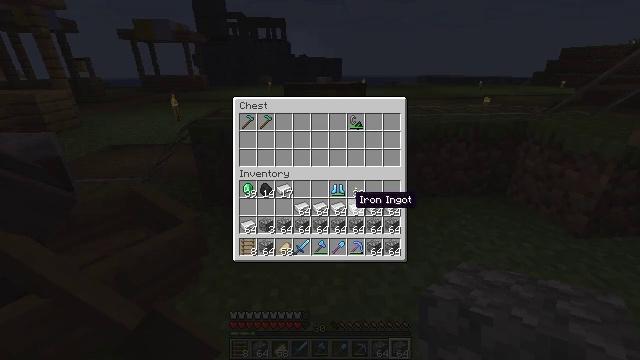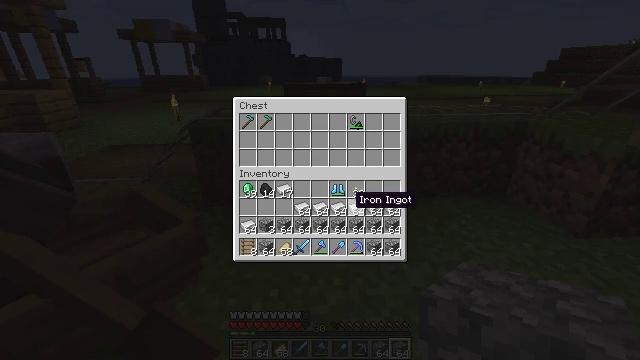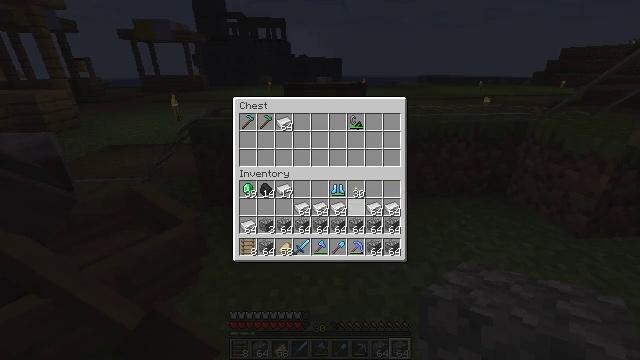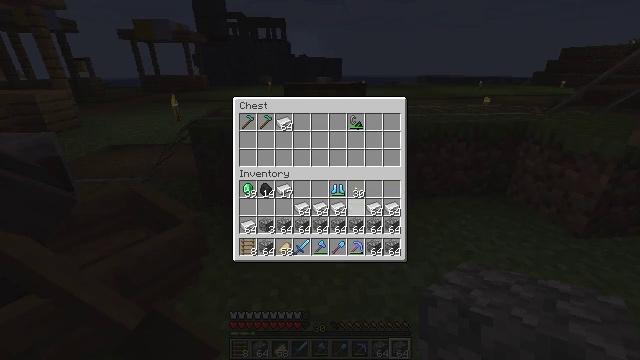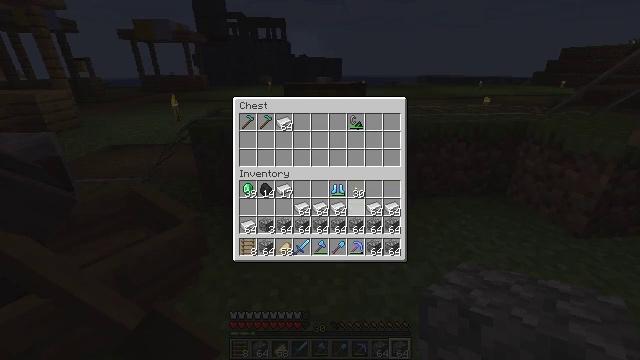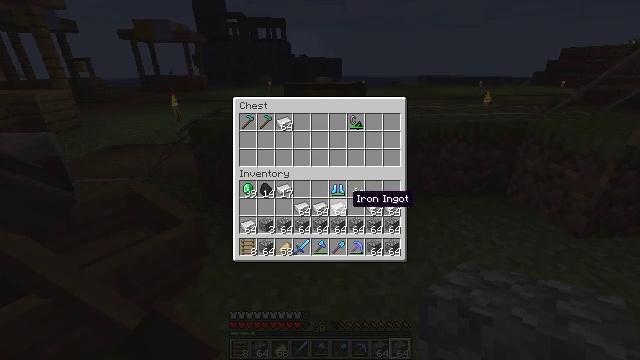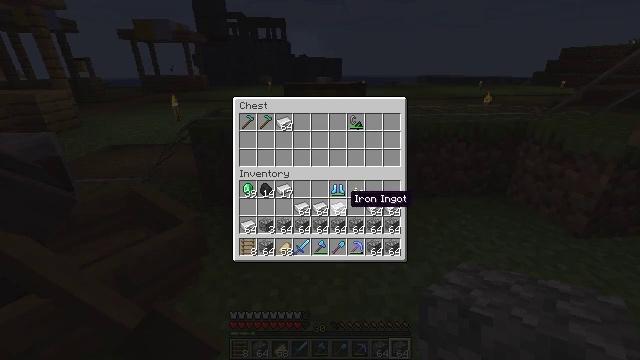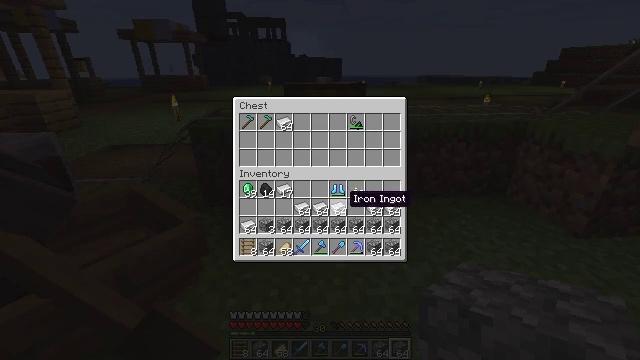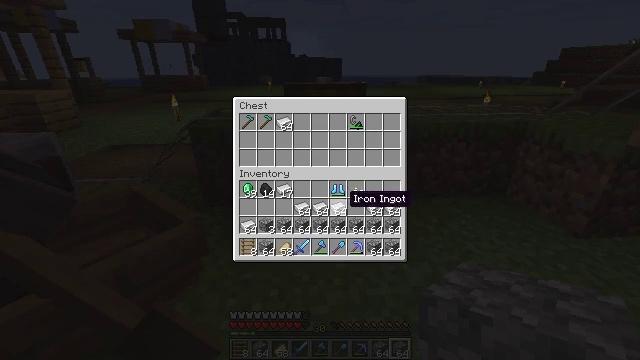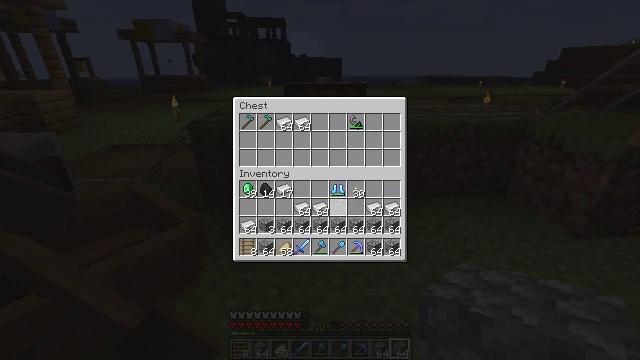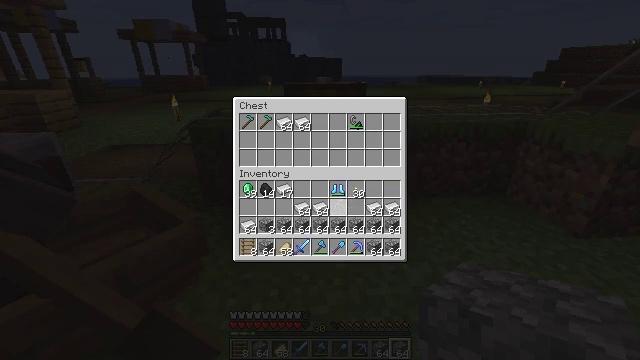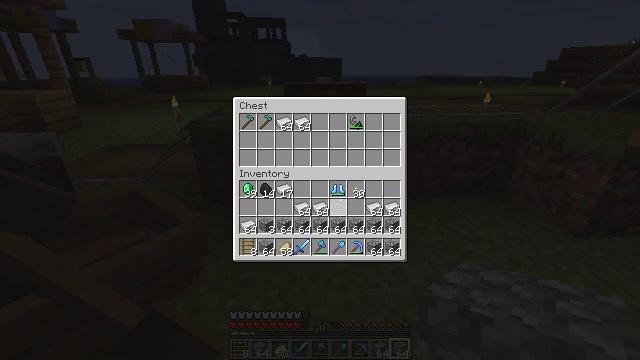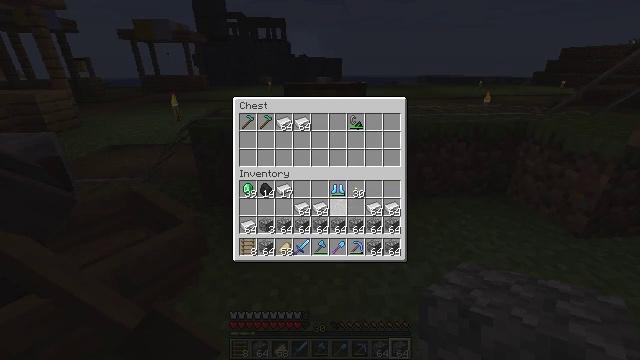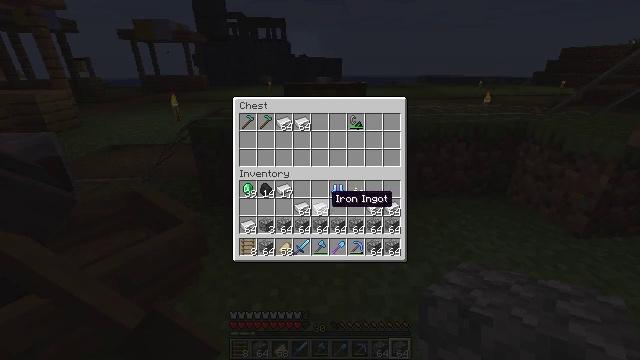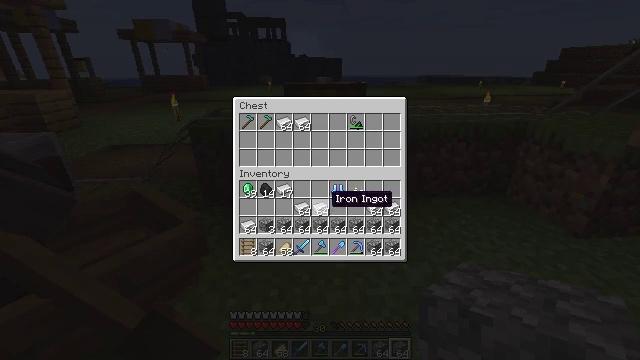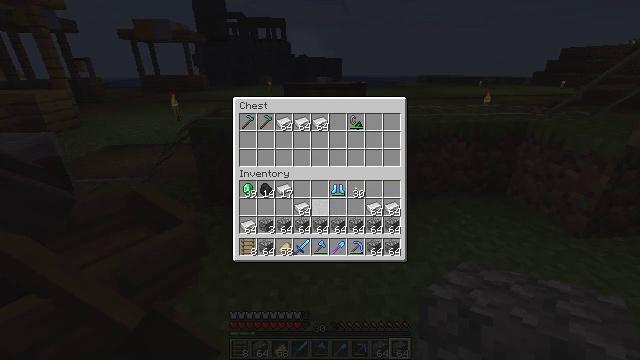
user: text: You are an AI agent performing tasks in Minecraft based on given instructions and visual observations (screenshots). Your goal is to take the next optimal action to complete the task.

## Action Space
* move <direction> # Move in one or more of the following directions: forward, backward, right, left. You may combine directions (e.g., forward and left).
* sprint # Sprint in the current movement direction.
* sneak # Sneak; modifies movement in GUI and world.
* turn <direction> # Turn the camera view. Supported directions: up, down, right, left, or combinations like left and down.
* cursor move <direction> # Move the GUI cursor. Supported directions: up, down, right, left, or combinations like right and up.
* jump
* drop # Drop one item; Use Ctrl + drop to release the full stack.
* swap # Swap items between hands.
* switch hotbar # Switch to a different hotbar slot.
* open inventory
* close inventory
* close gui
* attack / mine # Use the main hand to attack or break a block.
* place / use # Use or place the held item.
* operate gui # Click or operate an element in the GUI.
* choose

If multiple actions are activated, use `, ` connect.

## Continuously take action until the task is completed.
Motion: motion action
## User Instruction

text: Craft a diamond hoe by combining materials in the crafting table.
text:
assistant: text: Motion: sneak
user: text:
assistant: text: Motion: sneak, operate gui
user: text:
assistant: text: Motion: sneak, operate gui
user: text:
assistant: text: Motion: sneak
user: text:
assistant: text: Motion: sneak
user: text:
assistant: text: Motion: sneak
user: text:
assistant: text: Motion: sneak
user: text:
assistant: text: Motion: sneak
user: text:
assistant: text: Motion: sneak, operate gui
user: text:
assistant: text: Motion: sneak, operate gui
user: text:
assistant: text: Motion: sneak
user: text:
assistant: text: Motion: sneak
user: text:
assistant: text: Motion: sneak
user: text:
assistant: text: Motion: sneak
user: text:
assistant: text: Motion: sneak, operate gui
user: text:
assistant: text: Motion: sneak, operate gui
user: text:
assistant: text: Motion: sneak, cursor move left, operate gui
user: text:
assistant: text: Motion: sneak, cursor move left
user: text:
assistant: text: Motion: sneak
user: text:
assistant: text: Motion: sneak
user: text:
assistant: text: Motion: sneak, operate gui
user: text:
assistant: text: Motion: sneak, operate gui
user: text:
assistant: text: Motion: sneak, operate gui
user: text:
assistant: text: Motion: sneak, cursor move left
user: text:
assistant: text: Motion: sneak
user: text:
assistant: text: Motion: sneak
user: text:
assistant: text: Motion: sneak
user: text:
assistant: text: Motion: sneak
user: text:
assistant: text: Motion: sneak, operate gui
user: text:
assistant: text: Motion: sneak, cursor move right, operate gui